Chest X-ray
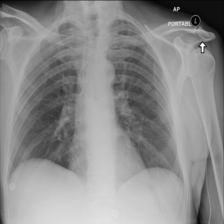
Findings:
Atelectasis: negative
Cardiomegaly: negative
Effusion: negative
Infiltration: negative
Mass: negative
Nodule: negative
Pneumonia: negative
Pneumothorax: negative
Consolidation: negative
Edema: negative
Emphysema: negative
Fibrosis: negative
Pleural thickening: negative
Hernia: negative